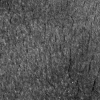
Atmospheric dust classification: not_dusty